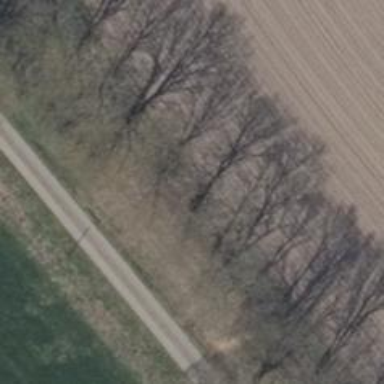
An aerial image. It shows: Abandoned railway surrounded by row of deciduous broadleaved trees.